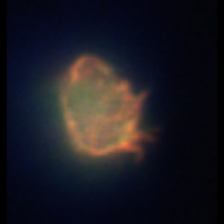
Taxon: Ciliates
Group: Other